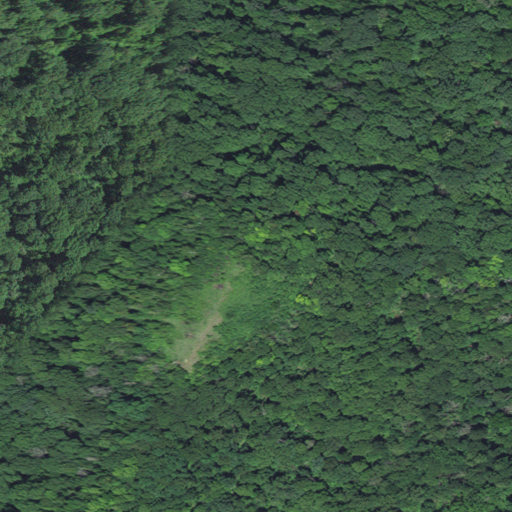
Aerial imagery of mountain in Wisconsin named Chicken Breast Bluff containing only deciduous forest